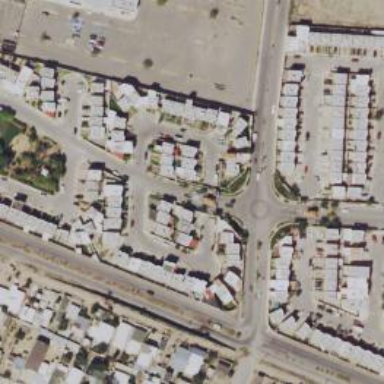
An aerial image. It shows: Residential road.